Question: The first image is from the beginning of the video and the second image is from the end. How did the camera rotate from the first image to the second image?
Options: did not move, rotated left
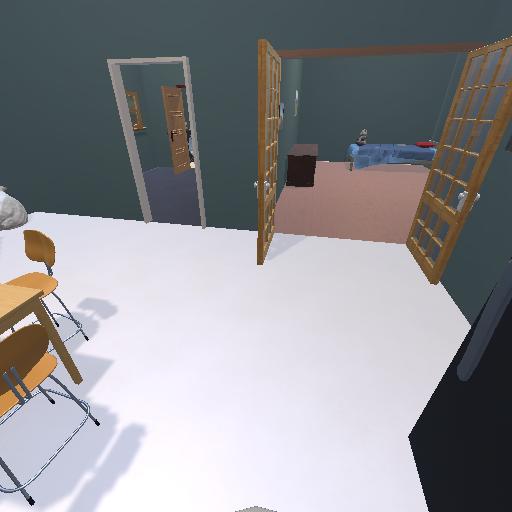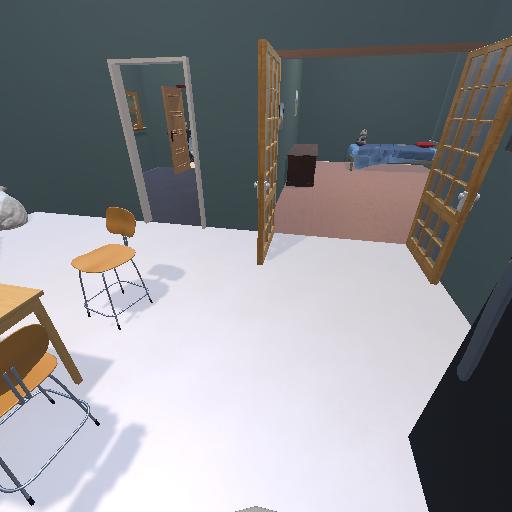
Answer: did not move